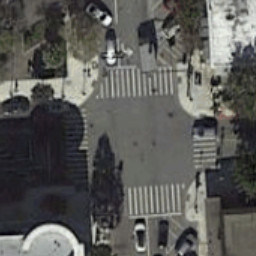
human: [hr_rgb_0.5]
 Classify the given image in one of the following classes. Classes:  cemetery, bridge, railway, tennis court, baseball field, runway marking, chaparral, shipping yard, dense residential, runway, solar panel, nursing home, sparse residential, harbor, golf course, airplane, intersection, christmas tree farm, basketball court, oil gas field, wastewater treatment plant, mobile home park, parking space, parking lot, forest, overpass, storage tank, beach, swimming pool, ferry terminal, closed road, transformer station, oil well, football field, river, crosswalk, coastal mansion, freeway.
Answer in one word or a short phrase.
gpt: crosswalk